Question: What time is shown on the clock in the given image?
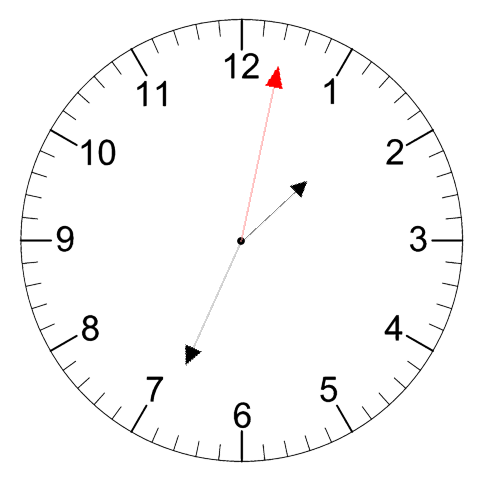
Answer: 01:34:02